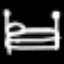
Label: bed